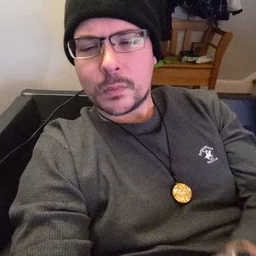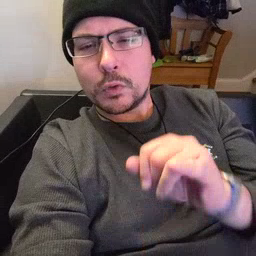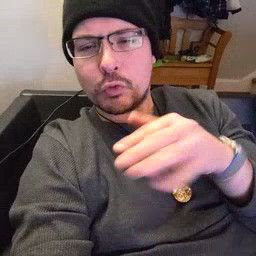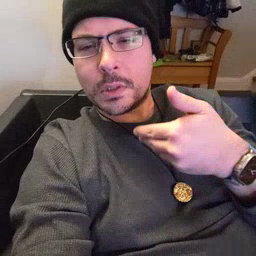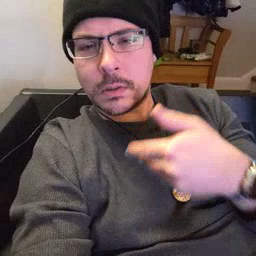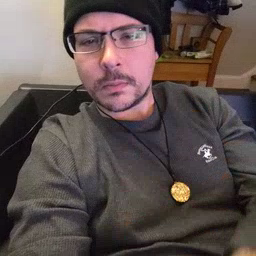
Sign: jeans